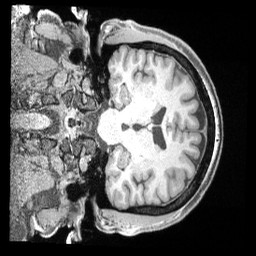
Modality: T1w
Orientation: coronal
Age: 42
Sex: male
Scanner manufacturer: siemens
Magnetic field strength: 3 T
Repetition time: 2 s
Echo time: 0.00211 s